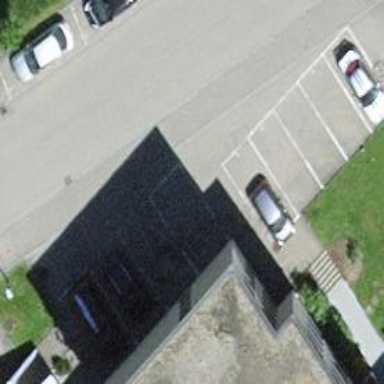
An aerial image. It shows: Parking area.